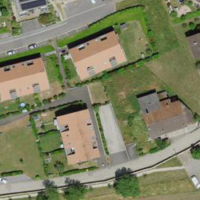
EUNIS habitat code: 55
Species observed at this site:
Fagus sylvatica